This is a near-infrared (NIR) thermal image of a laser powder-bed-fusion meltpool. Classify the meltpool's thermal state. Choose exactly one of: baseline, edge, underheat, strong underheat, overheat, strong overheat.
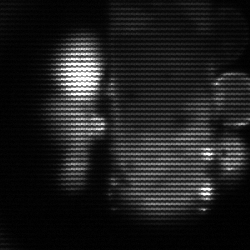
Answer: strong underheat